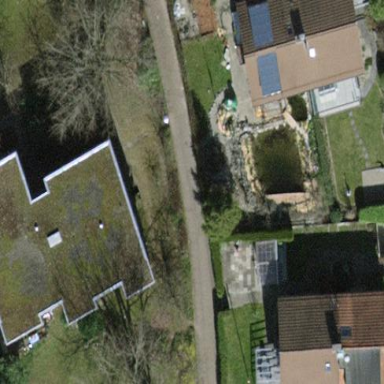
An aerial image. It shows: Building with flat roof.